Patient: sex F, age 74
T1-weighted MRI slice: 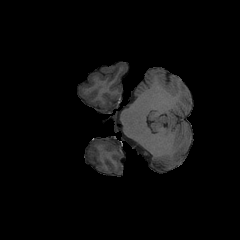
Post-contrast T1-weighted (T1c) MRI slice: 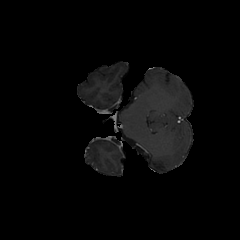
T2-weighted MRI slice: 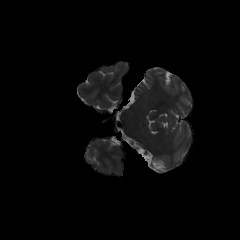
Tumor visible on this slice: no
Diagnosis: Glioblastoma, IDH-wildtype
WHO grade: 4